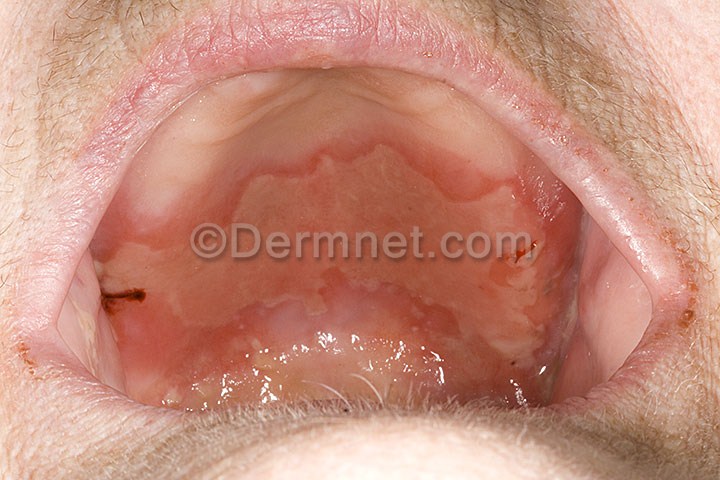
Disease: Bullous Disease Photos